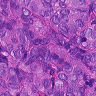
Metastatic tissue present: yes